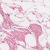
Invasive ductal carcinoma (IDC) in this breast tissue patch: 0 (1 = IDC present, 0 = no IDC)